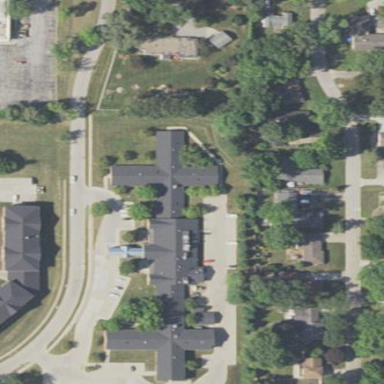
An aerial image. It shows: Residential building serving as nursing home.